Question: I am working on implementing a gallery, I tried GridFieldManager for this, but the images of the thumbnail are not of same size. I sneaked through the gridfieldclass but there are no methods for making the cell size of each image constant.
Is it worth to use flowfieldmnager? When I tried overriding sublayout method for the above two managers it is not giving the desired reults.
Is it possible to sublayout flowfieldmanager?
Device : Blackberry 9780, OS 6.0
The below image is the desired result I am trying to get

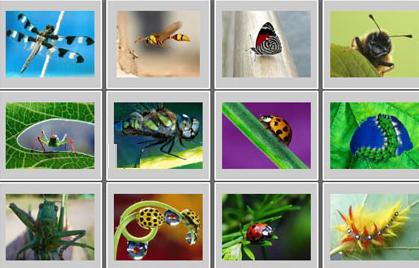
Answer: I advice you to use a simple FlowFieldManager. But instead of BitmapField inside it, extend a Field to do the following:
- - -